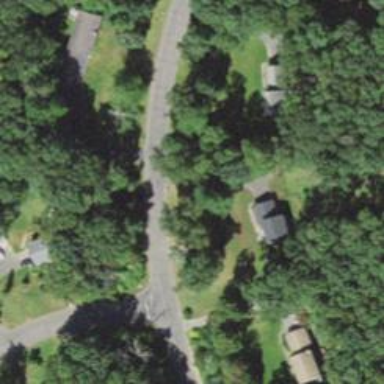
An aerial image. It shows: Driveway.